Question: I'm trying to connect my app to a Firebase Database, but whenever I launch the code that problem shows up
that's my "LiveLocationActivity" activity
'''
public class LiveLocationActivity extends AppCompatActivity implements OnMapReadyCallback {
RecyclerView recyclerView ;
DatabaseReference db;
Data_Adapter data_adapter ;
ArrayList<Data_Model> list ;
private GoogleMap mMap;
private ActivityMapsBinding binding;
@Override
protected void onCreate(Bundle savedInstanceState) {
super.onCreate(savedInstanceState);
setContentView(R.layout.activity_live_location_acivity);
recyclerView = findViewById(R.id.eleList);
db = FirebaseDatabase.getInstance().getReference("GPS");
recyclerView.setHasFixedSize(true);
recyclerView.setLayoutManager(new LinearLayoutManager(this));
MapFragment mapFragment = (MapFragment) getFragmentManager().findFragmentById(R.id.map_frag);
mapFragment.getMapAsync(this);
list = new ArrayList<>();
data_adapter = new Data_Adapter(this,list);
recyclerView.setAdapter(data_adapter);
db.addValueEventListener(new ValueEventListener() {
@Override
public void onDataChange(@NonNull DataSnapshot snapshot) {
for(DataSnapshot dataSnapshot : snapshot.getChildren())
{
Data_Model data_model = dataSnapshot.getValue(Data_Model.class);
list.add(data_model);
}
data_adapter.notifyDataSetChanged();
}
@Override
public void onCancelled(@NonNull DatabaseError error) {
}
});
}
@Override
public void onMapReady(@NonNull GoogleMap googleMap) {
mMap = googleMap;
DatabaseReference databaseReference = FirebaseDatabase.getInstance().getReference("GPS");
ValueEventListener listener = databaseReference.addValueEventListener(new ValueEventListener() {
@Override
public void onDataChange(@NonNull DataSnapshot snapshot) {
Double f_latitude = snapshot.child("f_latitude").getValue(Double.class);
Double f_longitude = snapshot.child("f_longitude").getValue(Double.class);
// Double f_latitude = 28.<PHONE>;
// Double f_longitude = 77.<PHONE> ;
LatLng location = new LatLng(f_latitude,f_longitude);
mMap.addMarker(new MarkerOptions().position(location).title("ELE00001"));
mMap.moveCamera(CameraUpdateFactory.newLatLng(location));
}
@Override
public void onCancelled(@NonNull DatabaseError error) {
}
});
}
}
'''
that's my Data Model class
'''
public class Data_Model {
String IdElephant,Daily_Log_Date;
long f_latitude,f_longitude;
public Data_Model(String idElephant, String daily_Log_Date, long f_latitude, long f_longitude) {
IdElephant = idElephant;
Daily_Log_Date = daily_Log_Date;
this.f_latitude = f_latitude;
this.f_longitude = f_longitude;
}
public String getIdElephant() {
return IdElephant;
}
public String getDaily_Log_Date() {
return Daily_Log_Date;
}
public long getF_latitude() {
return f_latitude;
}
public long getF_longitude() {
return f_longitude;
}
public void setIdElephant(String idElephant) {
IdElephant = idElephant;
}
public void setDaily_Log_Date(String daily_Log_Date) {
Daily_Log_Date = daily_Log_Date;
}
public void setF_latitude(long f_latitude) {
this.f_latitude = f_latitude;
}
public void setF_longitude(long f_longitude) {
this.f_longitude = f_longitude;
}
public Data_Model (){
}
}
'''

and my log error
'''
E/AndroidRuntime: FATAL EXCEPTION: main
Process: com.newapp.elephantapplication, PID: 31757
com.google.firebase.database.DatabaseException: Can't convert object of type java.lang.Double to type com.newapp.elephantapplication.Data_Model
at com.google.firebase.database.core.utilities.encoding.CustomClassMapper.convertBean(CustomClassMapper.java:436)
at com.google.firebase.database.core.utilities.encoding.CustomClassMapper.deserializeToClass(CustomClassMapper.java:232)
at com.google.firebase.database.core.utilities.encoding.CustomClassMapper.convertToCustomClass(CustomClassMapper.java:80)
at com.google.firebase.database.DataSnapshot.getValue(DataSnapshot.java:203)
at com.newapp.elephantapplication.LiveLocationActivity$1.onDataChange(LiveLocationActivity.java:58)
at com.google.firebase.database.core.ValueEventRegistration.fireEvent(ValueEventRegistration.java:75)
at com.google.firebase.database.core.view.DataEvent.fire(DataEvent.java:63)
at com.google.firebase.database.core.view.EventRaiser$1.run(EventRaiser.java:55)
at android.os.Handler.handleCallback(Handler.java:739)
at android.os.Handler.dispatchMessage(Handler.java:95)
at android.os.Looper.loop(Looper.java:158)
at android.app.ActivityThread.main(ActivityThread.java:7224)
at java.lang.reflect.Method.invoke(Native Method)
at com.android.internal.os.ZygoteInit$MethodAndArgsCaller.run(ZygoteInit.java:1230)
at com.android.internal.os.ZygoteInit.main(ZygoteInit.java:1120)
'''
It's my first time using Firebase; I've seen other questions on the subject, but I'm having trouble figuring out how to get it to work; I'm hoping you can assist me.
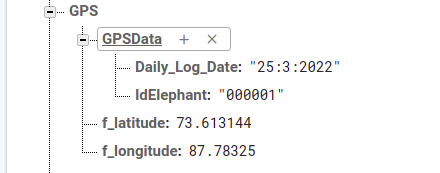
Answer: As far as I can tell, your 'GPS' node has three child nodes. One is the 'GPSData' node with two properties under it, and then two nodes ('f_latitude' and 'f_longitude') with numeric values.
Since you're reading 'GPS' and then looping over its children with 'for(DataSnapshot dataSnapshot : snapshot.getChildren())', the 'dataSnapshot' will point to each of these three child nodes ('GPSData', 'f_latitude' and 'f_longitude') in turn. And while the values under 'GPSData' match with your 'Data_Model' class, the other two nodes are simple numeric values so can't be converted to a 'Data_Model' object. That's what the error message tells you.
To make the current code work, move the 'f_latitude' and 'f_longitude' under the 'GPSData' node.